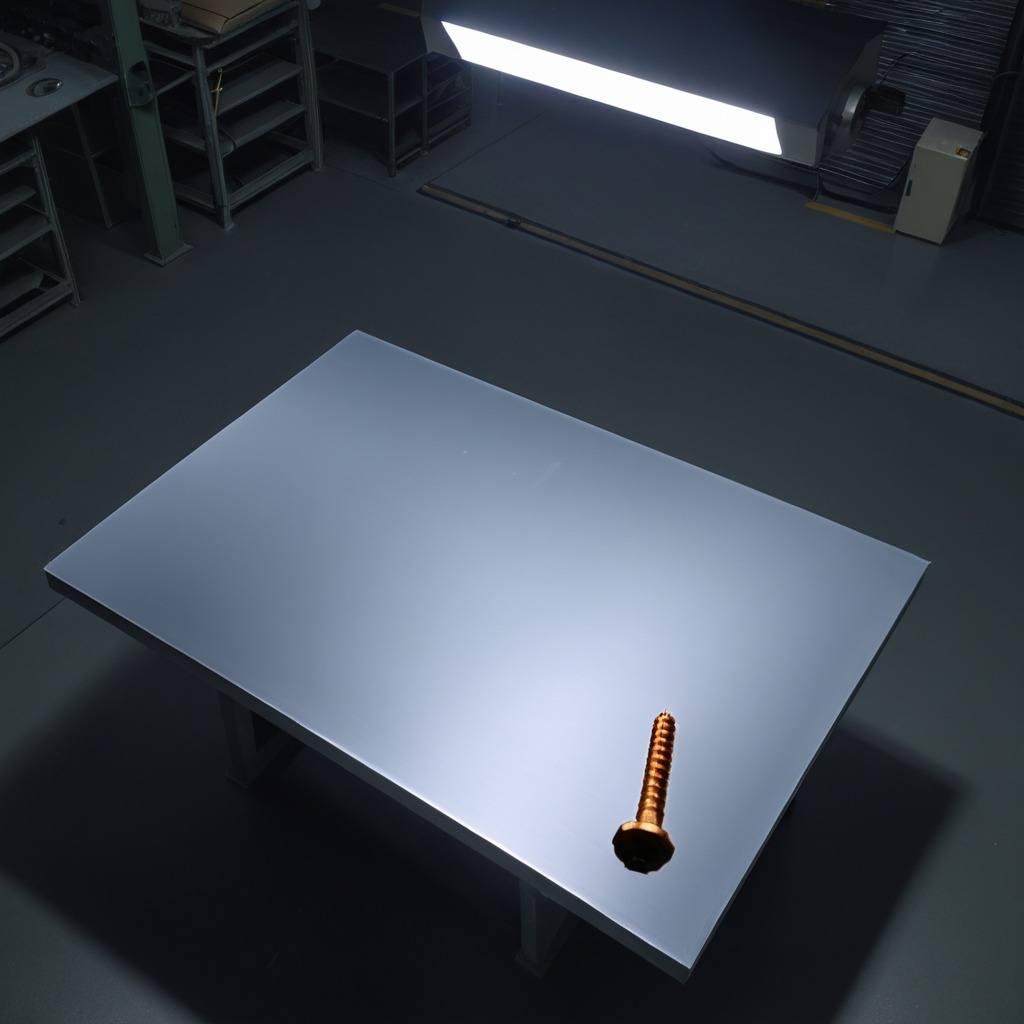
A metal screw is lying on a clean empty table in a basement in the evening.